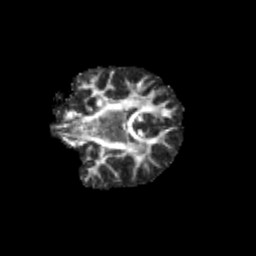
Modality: FA
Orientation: coronal
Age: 12
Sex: male
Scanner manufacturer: siemens
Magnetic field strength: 3 T
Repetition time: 3.8 s
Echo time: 0.07 s